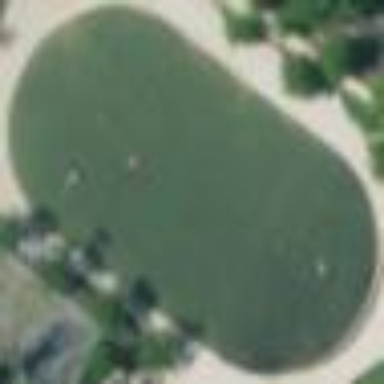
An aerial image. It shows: Artificial turf soccer pitch for leisure sports.